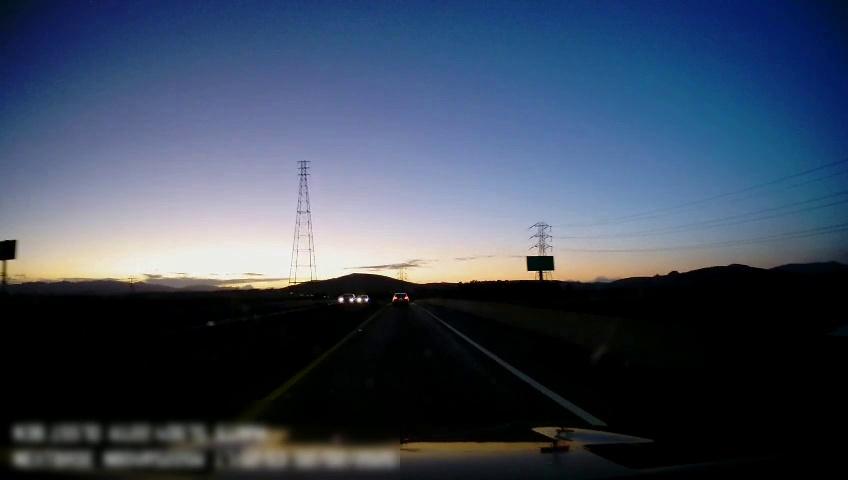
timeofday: Dusk/Dawn/Twilight
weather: Sunny
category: Drivable Space
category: Vehicles | Car
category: Vehicles | Car
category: Vehicles | SUV
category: Lanes | Current Lane
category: Lanes | Current Lane
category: Traffic | Signs